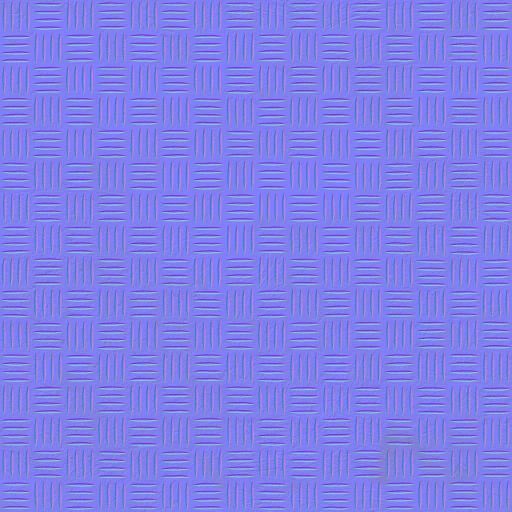
diamond plate floor industrial metal pattern steel